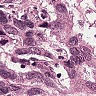
Metastatic tissue present: yes